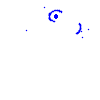
Particle: kaon